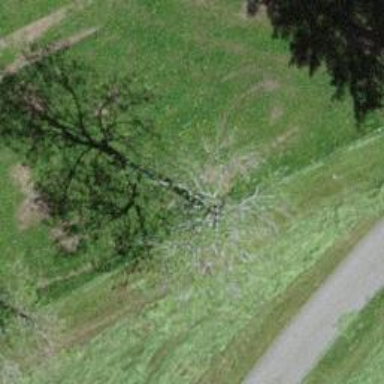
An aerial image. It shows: Beautiful tree in nature.